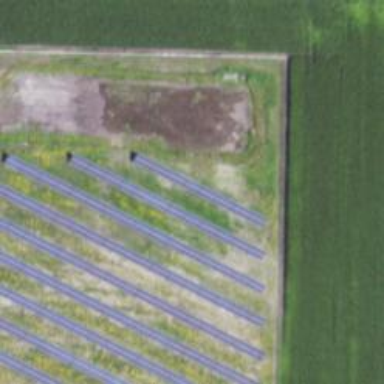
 consisting of solar photovoltaic panels."